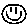
Label: smiley face